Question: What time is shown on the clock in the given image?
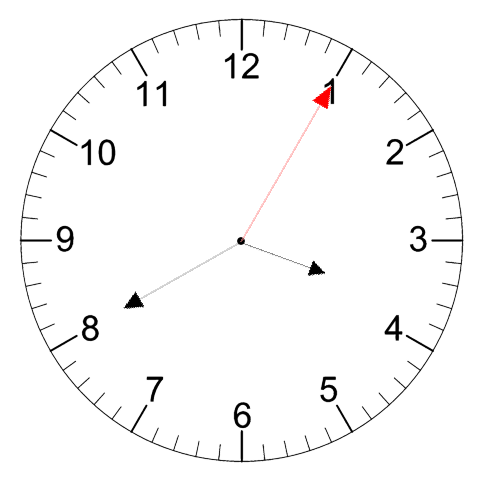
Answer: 03:40:05